Interaction volume radius: 5 \u00c5
Interaction volume height: 30 \u00c5
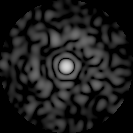
Disorder parameter: 0.8427